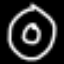
Label: donut